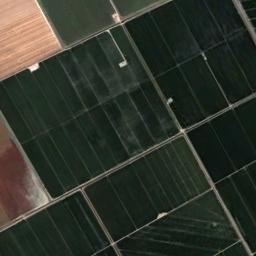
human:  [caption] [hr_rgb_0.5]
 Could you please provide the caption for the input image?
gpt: Some dark green rectangular farmlands are neatly arranged on the ground .

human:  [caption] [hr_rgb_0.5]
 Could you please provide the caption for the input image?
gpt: There are many neat rows of rectangular farmlands .

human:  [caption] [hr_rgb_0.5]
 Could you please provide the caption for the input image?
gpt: Several neatly arranged green rectangular farm fields .

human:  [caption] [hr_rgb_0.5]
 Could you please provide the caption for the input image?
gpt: There are some deep green and bare rectangular farmland .

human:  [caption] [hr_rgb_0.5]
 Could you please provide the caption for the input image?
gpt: There are many green rectangular farmlands .